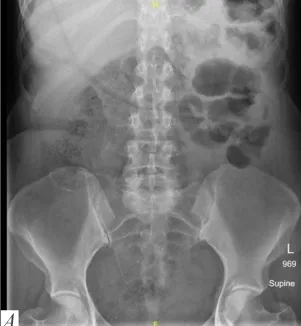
Radiological studies. . A) Abdominal X-ray image showing dilated intestinal loops on the left side.
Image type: radiology (x_ray)